Interaction volume radius: 5 \u00c5
Interaction volume height: 10 \u00c5
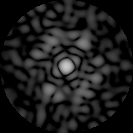
Disorder parameter: 0.794